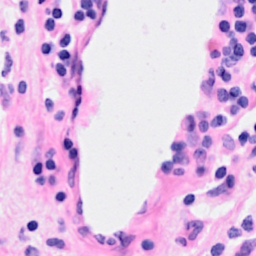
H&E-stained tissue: Breast